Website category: movie
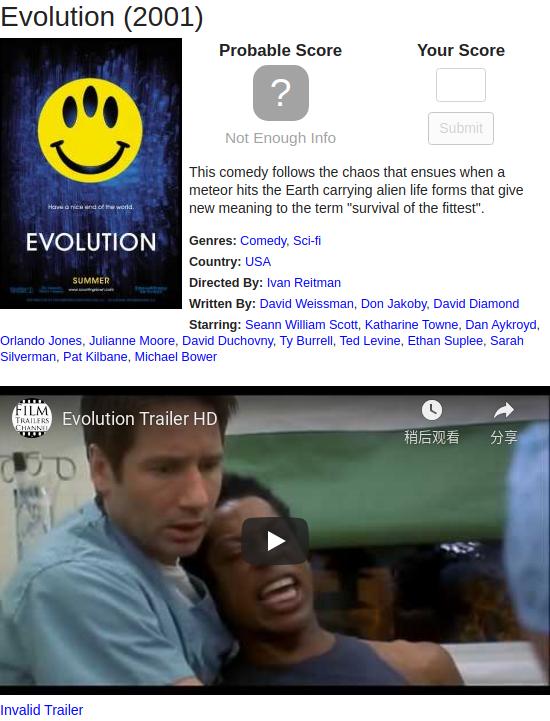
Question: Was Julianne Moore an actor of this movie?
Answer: yes

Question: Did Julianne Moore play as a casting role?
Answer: yes

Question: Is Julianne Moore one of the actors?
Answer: yes

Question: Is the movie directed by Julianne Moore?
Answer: no

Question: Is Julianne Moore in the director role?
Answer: no

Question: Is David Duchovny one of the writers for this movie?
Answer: no

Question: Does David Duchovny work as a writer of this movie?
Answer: no

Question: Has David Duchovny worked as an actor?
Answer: yes

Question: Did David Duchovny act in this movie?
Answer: yes

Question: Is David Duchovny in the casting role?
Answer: yes

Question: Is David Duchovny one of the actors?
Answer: yes

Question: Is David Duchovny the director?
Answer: no

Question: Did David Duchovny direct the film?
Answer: no

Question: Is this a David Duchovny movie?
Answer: no

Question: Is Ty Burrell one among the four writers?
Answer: no

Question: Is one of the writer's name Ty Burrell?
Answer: no

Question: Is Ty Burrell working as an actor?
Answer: yes

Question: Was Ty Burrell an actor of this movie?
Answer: yes

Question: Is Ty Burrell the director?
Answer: no

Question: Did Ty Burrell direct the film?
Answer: no

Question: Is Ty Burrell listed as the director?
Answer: no

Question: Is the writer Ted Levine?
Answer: no

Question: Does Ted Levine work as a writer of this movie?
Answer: no

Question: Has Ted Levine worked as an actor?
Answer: yes

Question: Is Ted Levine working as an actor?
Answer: yes

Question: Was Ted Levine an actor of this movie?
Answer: yes

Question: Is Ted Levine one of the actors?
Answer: yes

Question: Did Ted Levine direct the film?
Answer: no

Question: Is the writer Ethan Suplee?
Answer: no

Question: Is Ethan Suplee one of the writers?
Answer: no

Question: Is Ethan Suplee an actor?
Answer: yes

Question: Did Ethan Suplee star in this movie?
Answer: yes

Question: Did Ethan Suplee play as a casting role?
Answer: yes

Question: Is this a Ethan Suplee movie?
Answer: no

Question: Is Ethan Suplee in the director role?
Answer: no

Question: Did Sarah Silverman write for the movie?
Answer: no

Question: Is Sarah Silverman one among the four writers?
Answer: no

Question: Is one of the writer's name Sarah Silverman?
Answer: no

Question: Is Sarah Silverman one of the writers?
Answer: no

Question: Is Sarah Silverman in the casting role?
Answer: yes

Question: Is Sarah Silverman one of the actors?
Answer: yes

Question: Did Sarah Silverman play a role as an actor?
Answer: yes

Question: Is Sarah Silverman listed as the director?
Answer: no

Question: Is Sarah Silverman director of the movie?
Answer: no

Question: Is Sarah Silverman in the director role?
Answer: no

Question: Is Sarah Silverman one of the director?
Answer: no

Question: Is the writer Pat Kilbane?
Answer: no

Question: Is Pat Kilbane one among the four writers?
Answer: no

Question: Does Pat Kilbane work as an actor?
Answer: yes

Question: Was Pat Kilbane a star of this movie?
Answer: yes

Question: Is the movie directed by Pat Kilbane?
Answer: no

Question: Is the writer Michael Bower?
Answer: no

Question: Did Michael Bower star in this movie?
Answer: yes

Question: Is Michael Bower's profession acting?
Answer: yes

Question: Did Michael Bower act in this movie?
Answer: yes

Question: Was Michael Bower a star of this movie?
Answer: yes

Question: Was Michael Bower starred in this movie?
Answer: yes

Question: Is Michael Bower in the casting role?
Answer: yes

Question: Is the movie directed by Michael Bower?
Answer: no